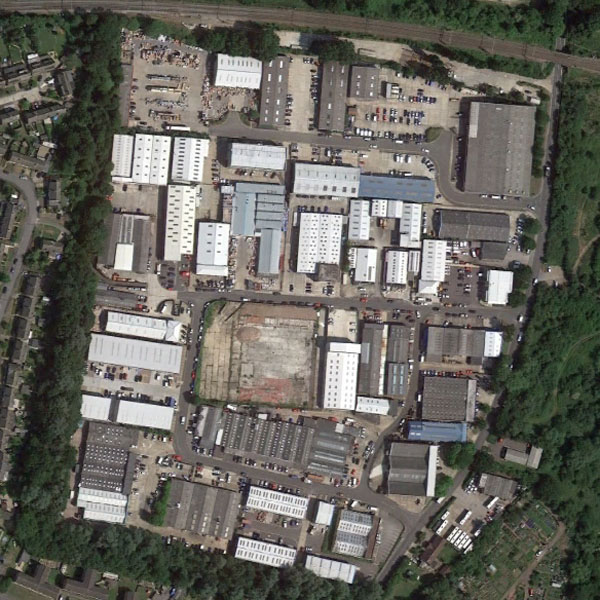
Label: Industrial